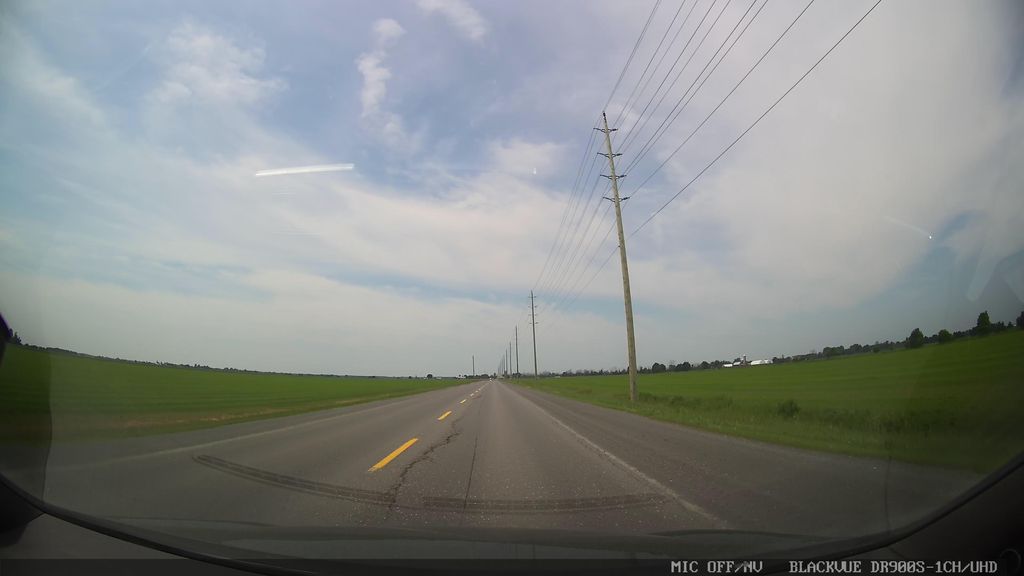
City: ottawa-gatineau